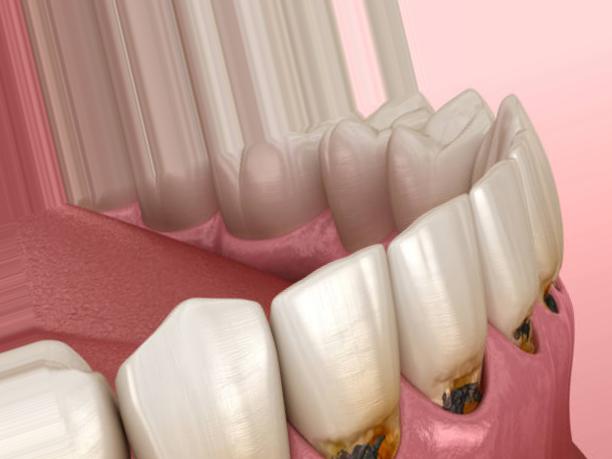
Condition: Caries